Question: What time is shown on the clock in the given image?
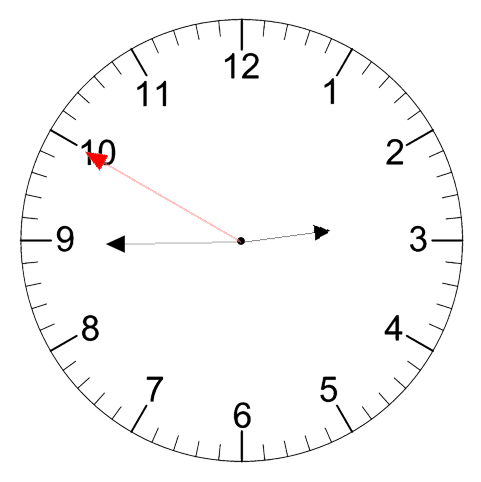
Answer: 02:44:50